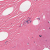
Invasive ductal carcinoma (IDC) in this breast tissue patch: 0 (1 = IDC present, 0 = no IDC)